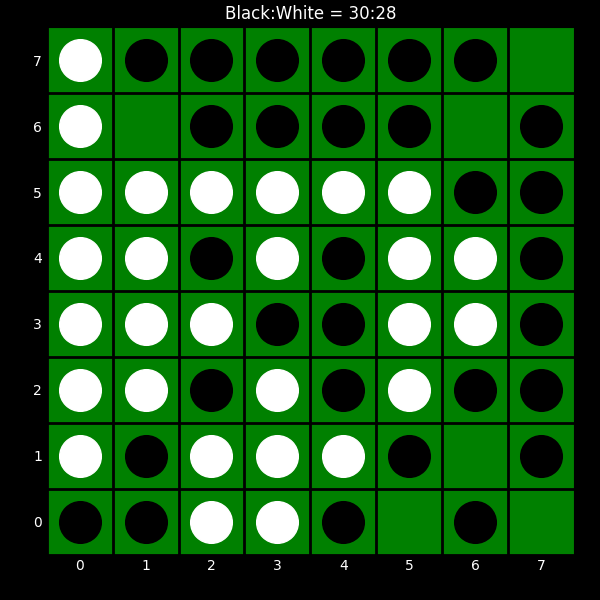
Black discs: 30
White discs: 28